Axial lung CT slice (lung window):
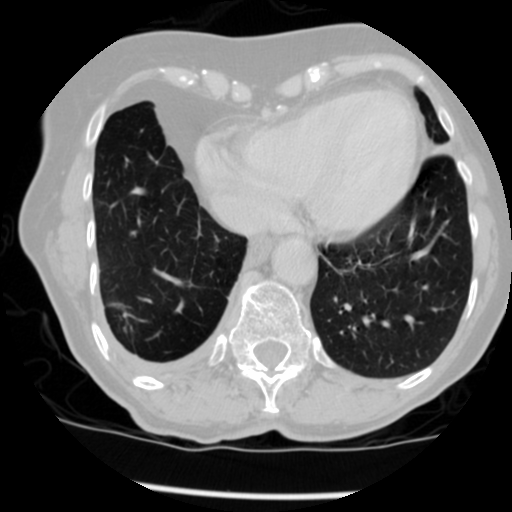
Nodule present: no